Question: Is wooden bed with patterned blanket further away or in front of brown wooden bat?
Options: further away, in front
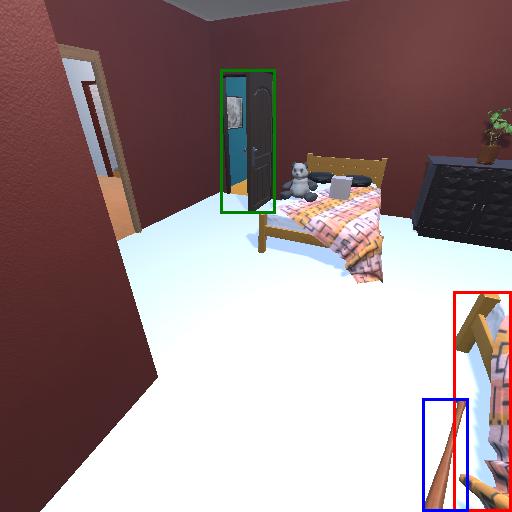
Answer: further away